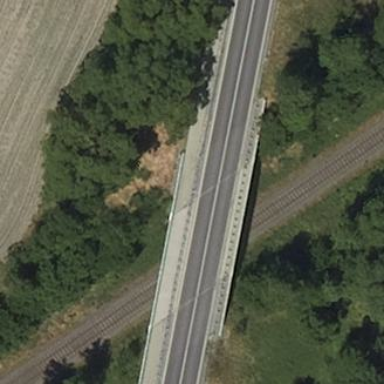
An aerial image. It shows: Man-made bridge.